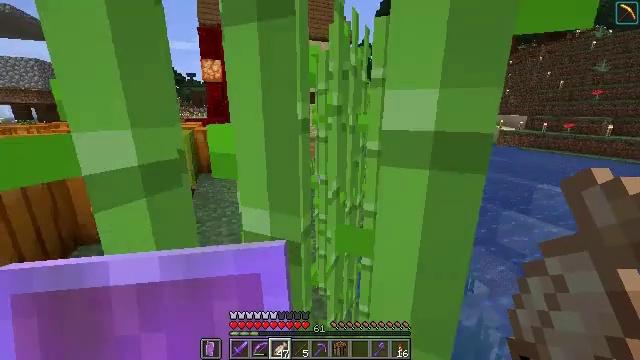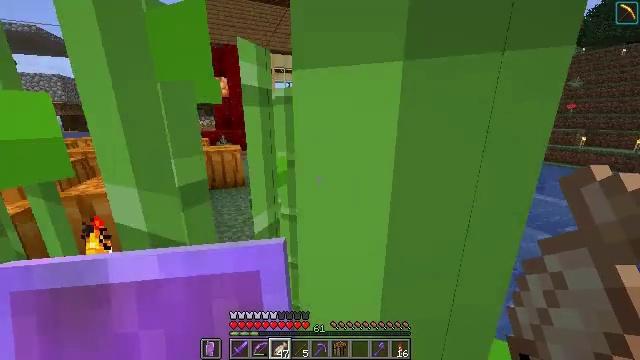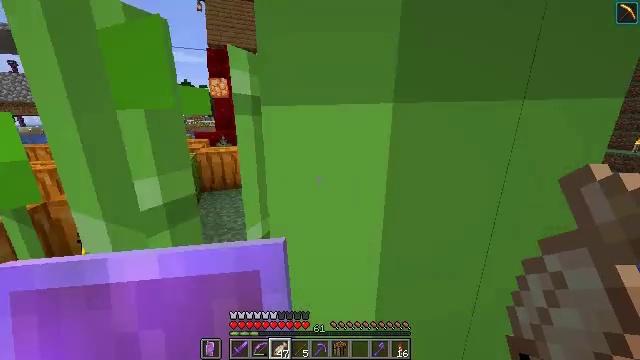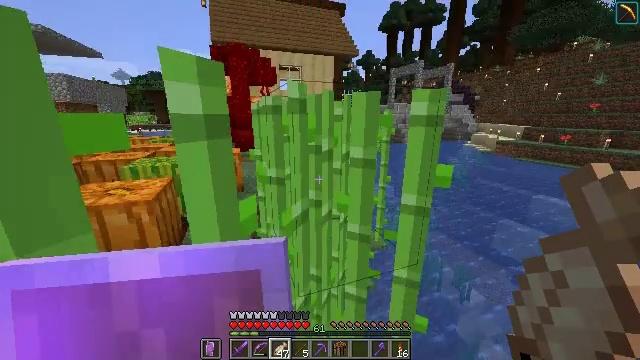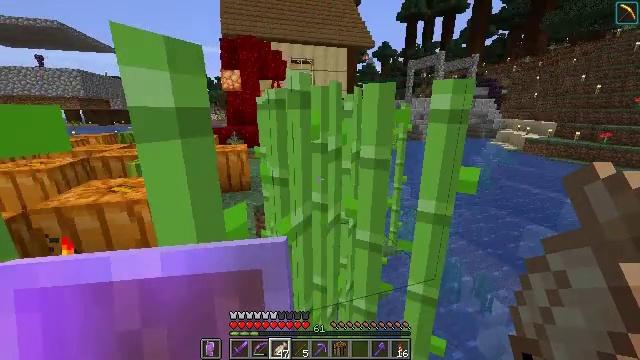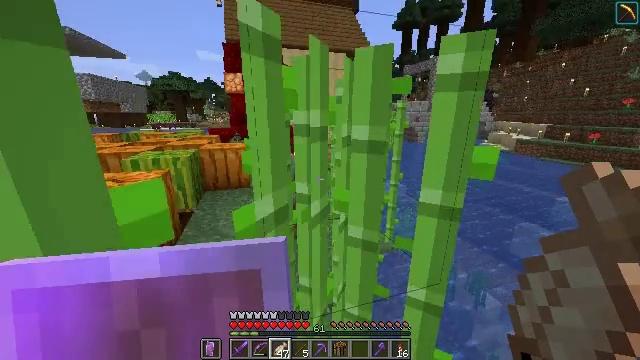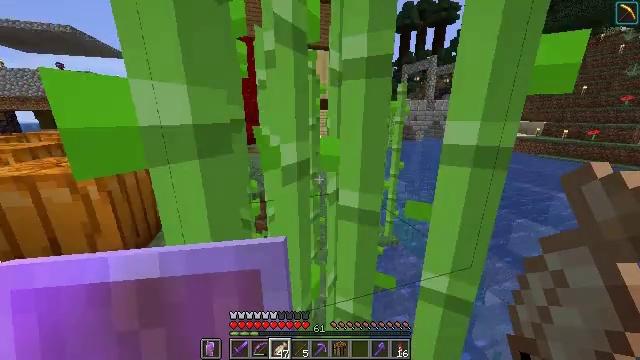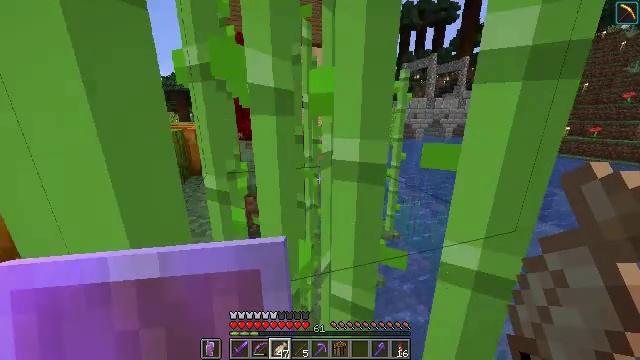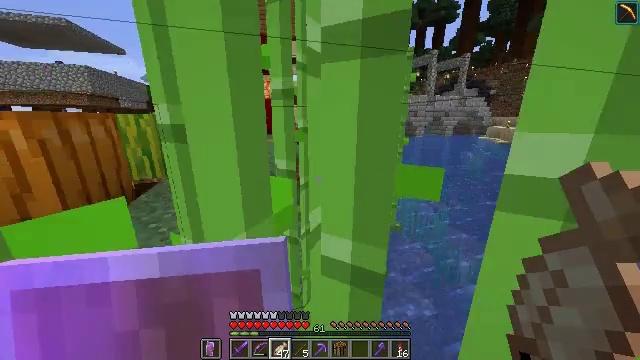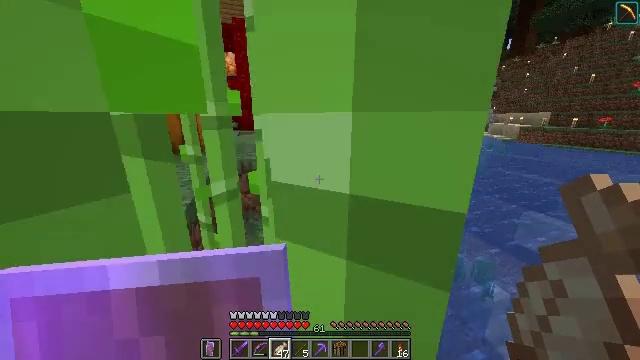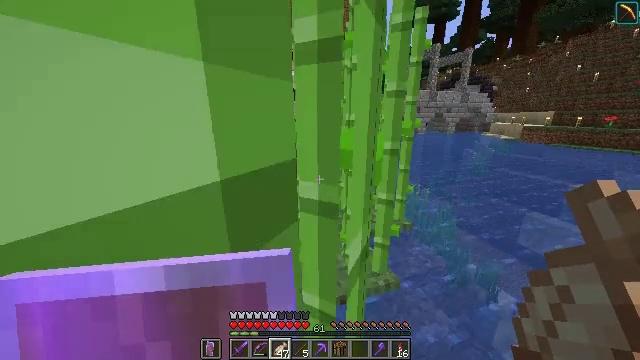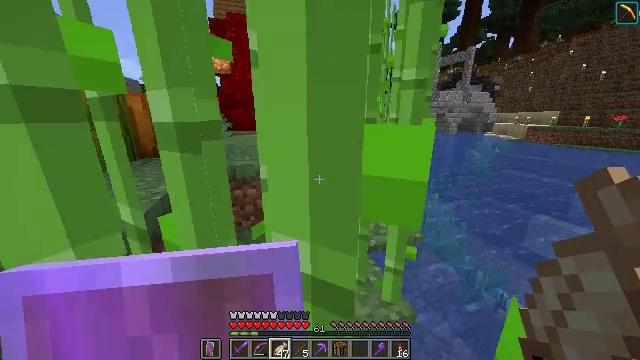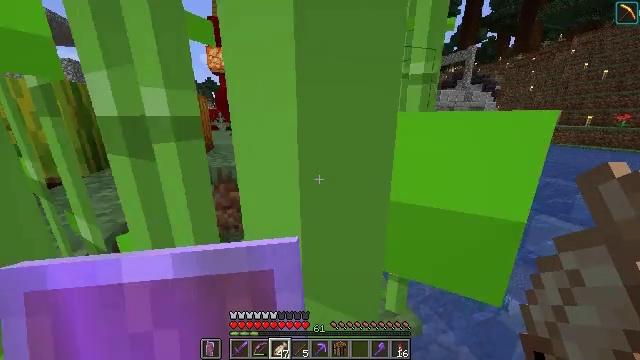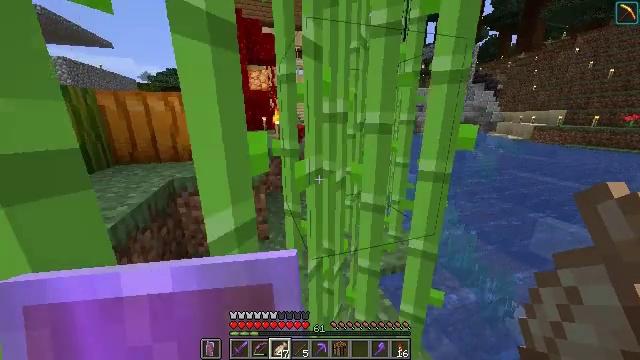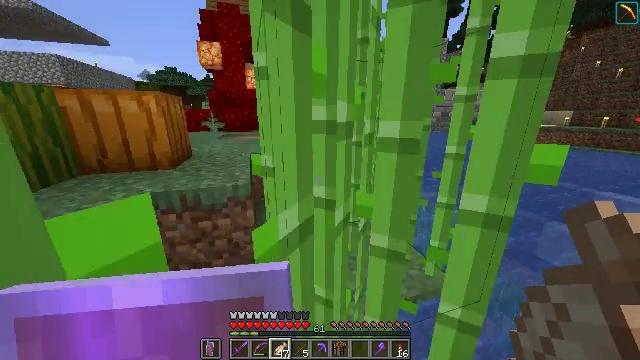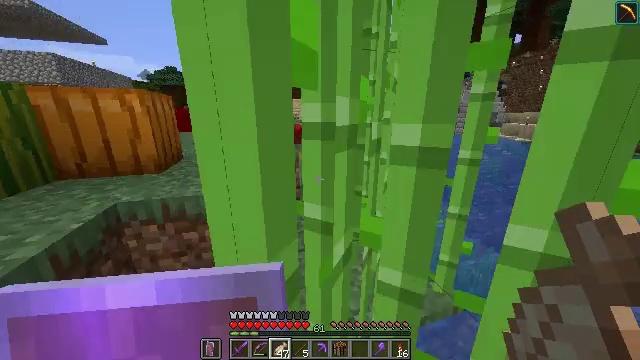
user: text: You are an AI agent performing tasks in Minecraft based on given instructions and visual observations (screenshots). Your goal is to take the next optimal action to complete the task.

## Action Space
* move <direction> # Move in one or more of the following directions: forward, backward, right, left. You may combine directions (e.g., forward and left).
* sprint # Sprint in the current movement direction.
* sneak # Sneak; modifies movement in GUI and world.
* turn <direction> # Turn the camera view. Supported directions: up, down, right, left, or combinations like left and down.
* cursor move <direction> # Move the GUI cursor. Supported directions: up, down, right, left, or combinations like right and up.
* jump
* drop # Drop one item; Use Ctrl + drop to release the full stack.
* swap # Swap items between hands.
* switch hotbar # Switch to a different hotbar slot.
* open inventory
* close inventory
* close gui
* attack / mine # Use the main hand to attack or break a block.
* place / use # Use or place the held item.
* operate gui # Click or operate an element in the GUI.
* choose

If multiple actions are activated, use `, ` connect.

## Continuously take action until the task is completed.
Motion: motion action
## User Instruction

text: Break the stonecutter to collect it.
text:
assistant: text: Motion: move forward, sprint, jump
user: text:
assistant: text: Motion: move forward, sprint, jump
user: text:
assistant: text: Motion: move forward, sprint, turn left, jump
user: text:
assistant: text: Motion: move forward, sprint, turn left, jump
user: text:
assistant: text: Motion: move forward, sprint, jump
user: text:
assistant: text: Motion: move forward, sprint, jump
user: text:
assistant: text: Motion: move forward, sprint
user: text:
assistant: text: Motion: move forward, sprint
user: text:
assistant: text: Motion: move forward, sprint
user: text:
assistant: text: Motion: move forward, sprint
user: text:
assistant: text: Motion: move forward, sprint
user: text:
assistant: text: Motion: move forward, sprint
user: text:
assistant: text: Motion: move forward, sprint
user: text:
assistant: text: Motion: move forward, sprint
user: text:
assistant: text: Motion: move forward, sprint
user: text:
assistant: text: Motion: move forward, sprint, turn left
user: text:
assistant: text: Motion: move forward, sprint, turn left and up
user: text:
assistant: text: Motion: move forward, sprint, turn left
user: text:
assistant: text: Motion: move forward, sprint
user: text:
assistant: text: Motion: move forward, sprint
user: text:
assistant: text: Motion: move forward, sprint
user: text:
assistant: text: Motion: move forward, sprint
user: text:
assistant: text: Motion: move forward, sprint
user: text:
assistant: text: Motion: move forward, sprint
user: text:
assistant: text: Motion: move forward, sprint, turn right
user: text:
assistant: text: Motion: move forward, sprint, turn right
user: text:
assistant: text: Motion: move forward, sprint, turn right
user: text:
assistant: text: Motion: move forward, sprint
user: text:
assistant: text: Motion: move forward, sprint
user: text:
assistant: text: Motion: move forward, sprint, turn right